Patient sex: F
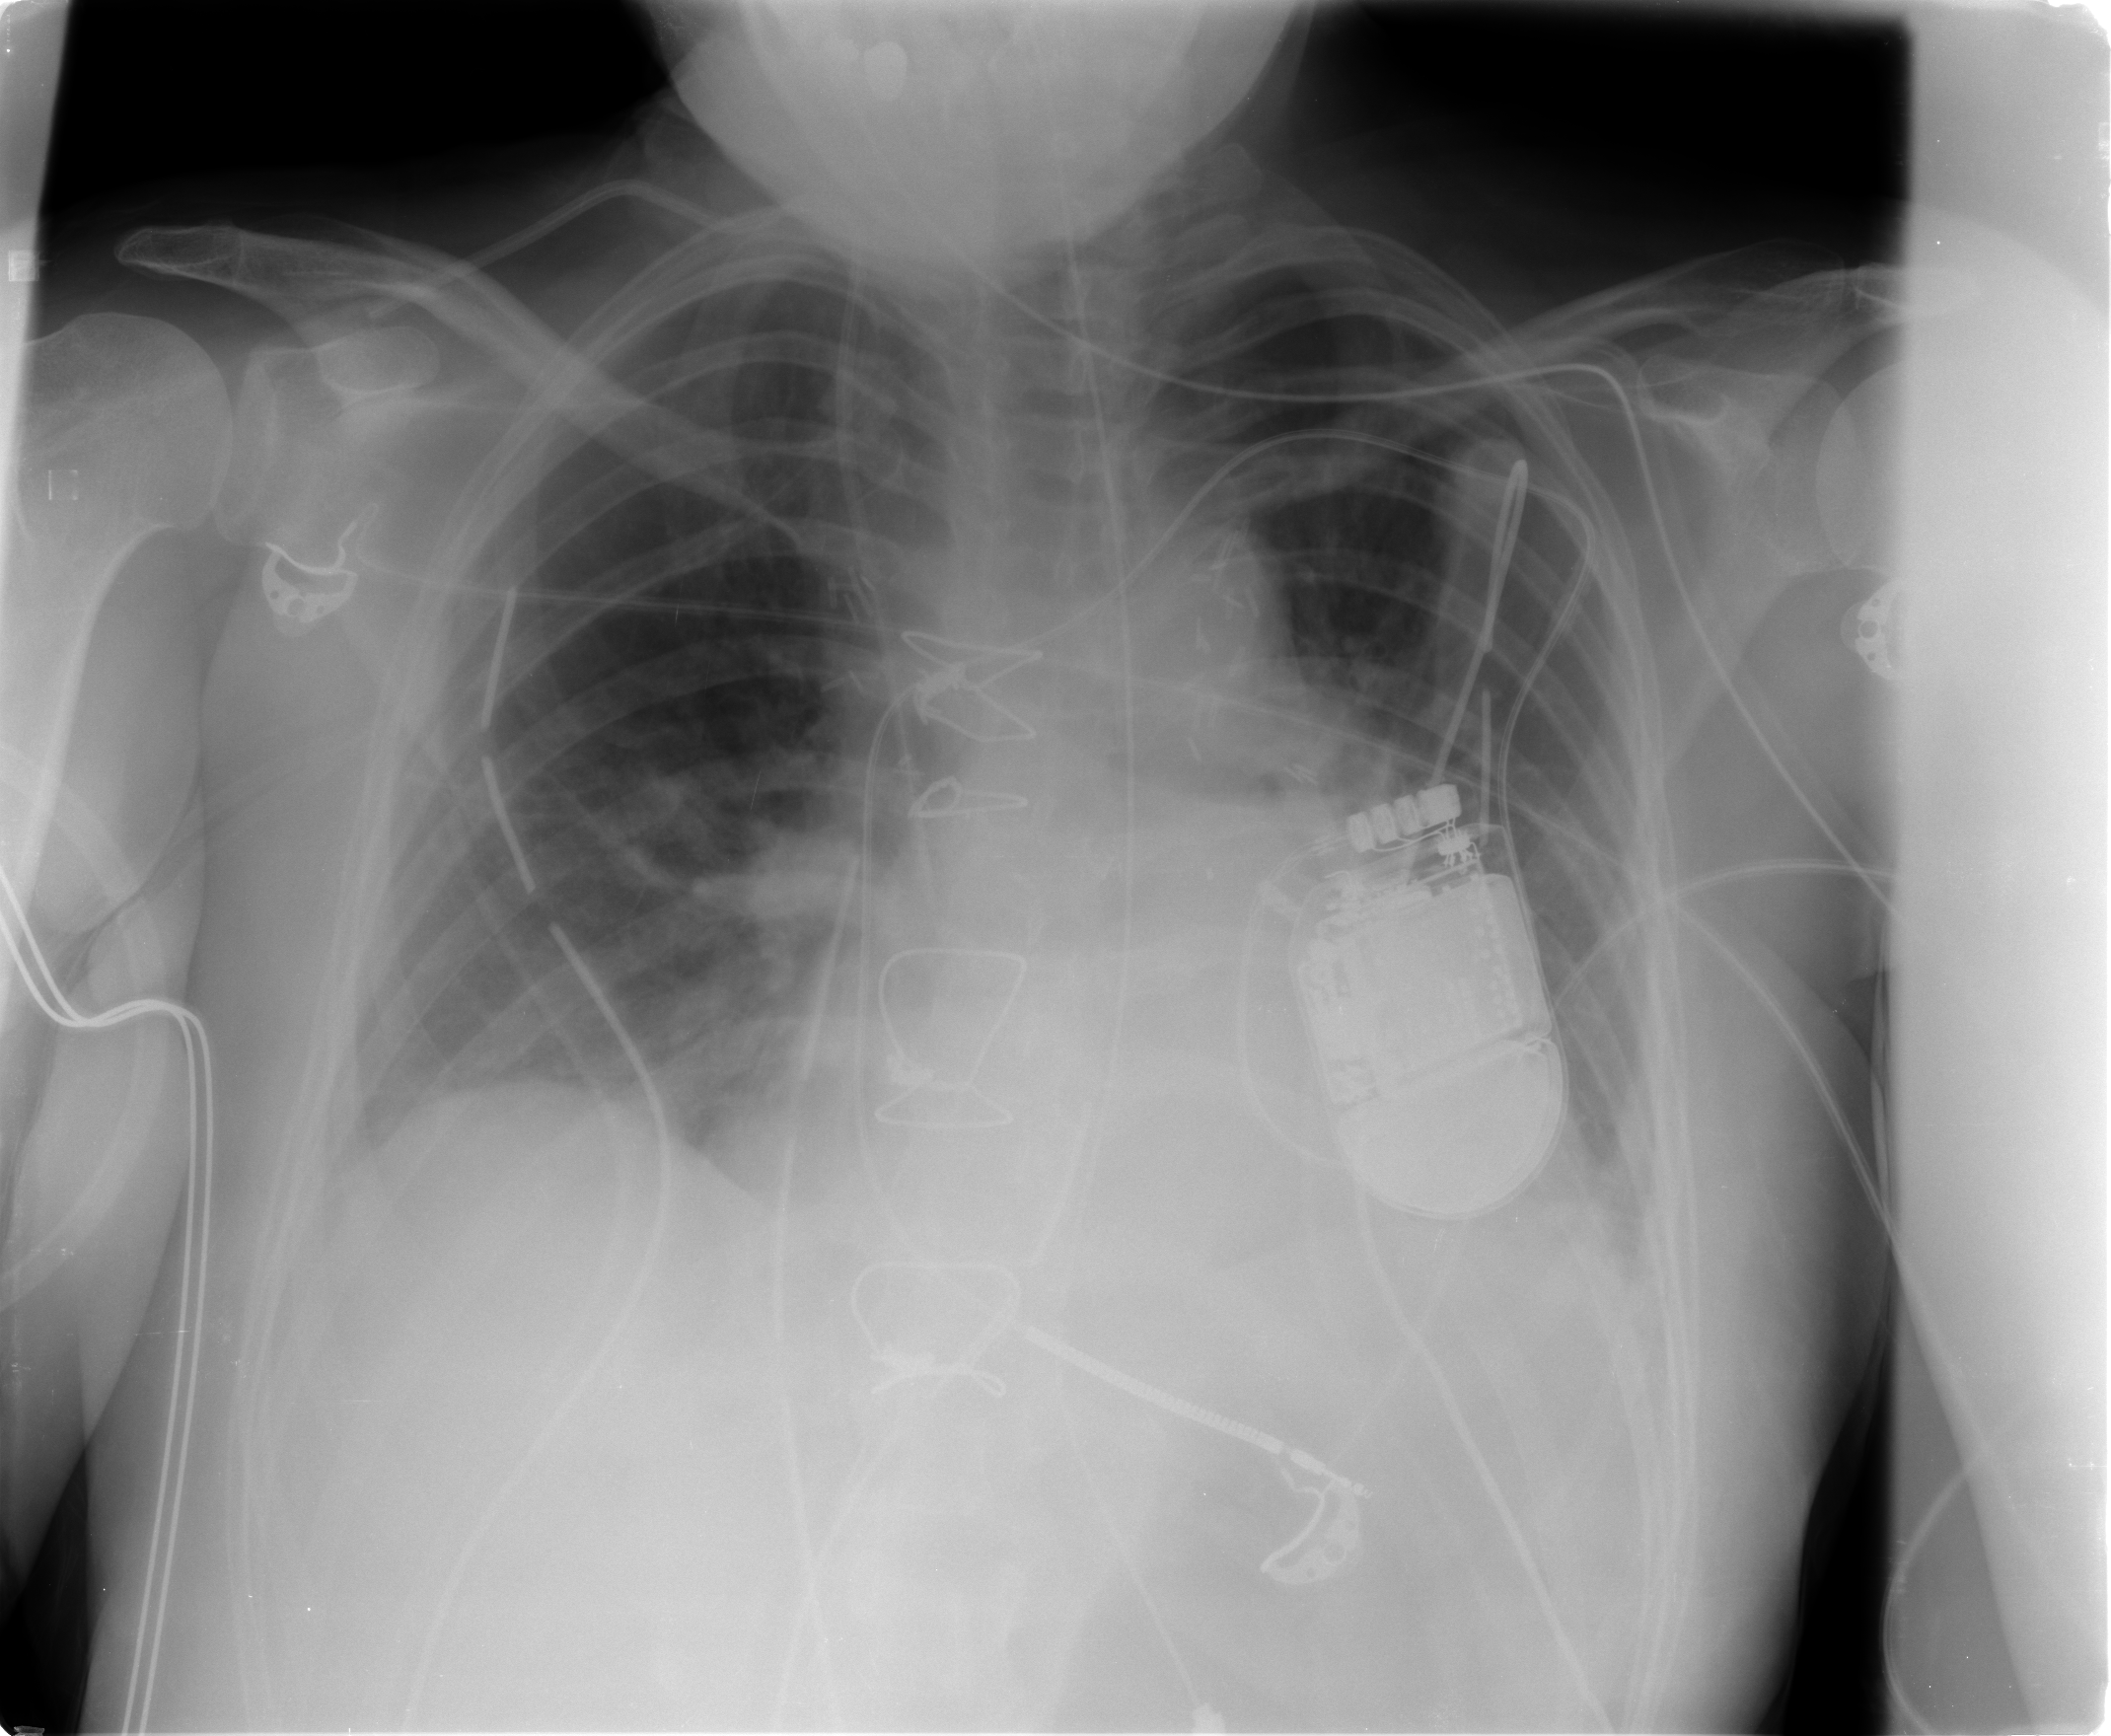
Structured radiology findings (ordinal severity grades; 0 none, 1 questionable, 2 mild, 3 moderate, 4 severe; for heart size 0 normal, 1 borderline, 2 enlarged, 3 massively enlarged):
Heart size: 0
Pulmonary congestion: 1
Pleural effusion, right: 2
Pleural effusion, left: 2
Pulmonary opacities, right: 0
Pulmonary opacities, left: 0
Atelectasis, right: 2
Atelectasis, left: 2